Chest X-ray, PA view. Patient: 62 years old, sex M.
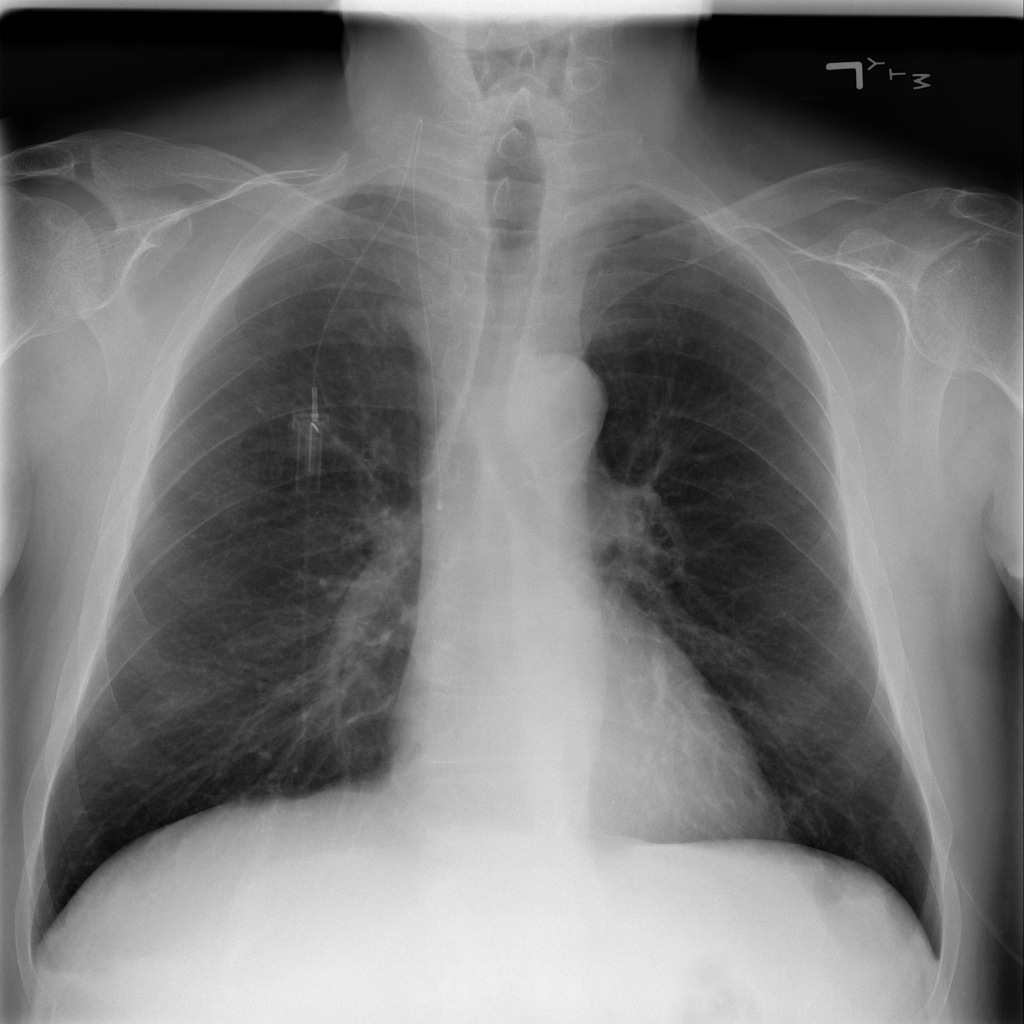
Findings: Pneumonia